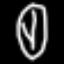
Label: leaf